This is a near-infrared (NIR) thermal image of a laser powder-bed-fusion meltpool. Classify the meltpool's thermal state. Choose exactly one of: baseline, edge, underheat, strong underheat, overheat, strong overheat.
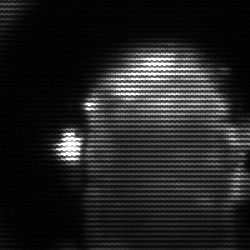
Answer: baseline